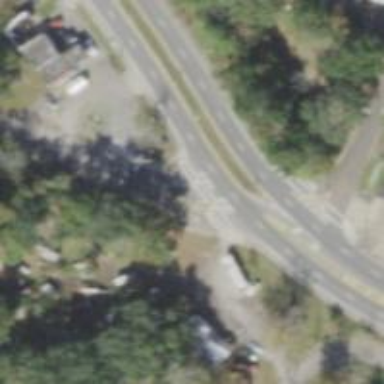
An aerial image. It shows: Marked crossing on the road.